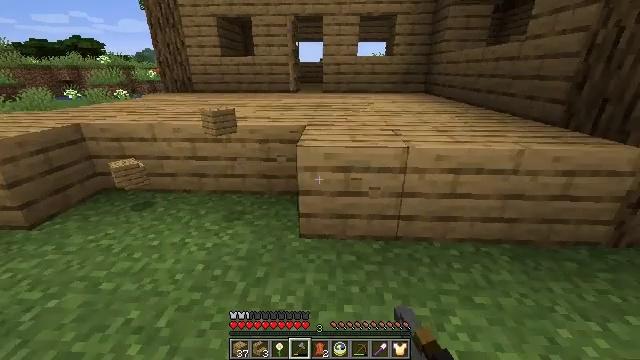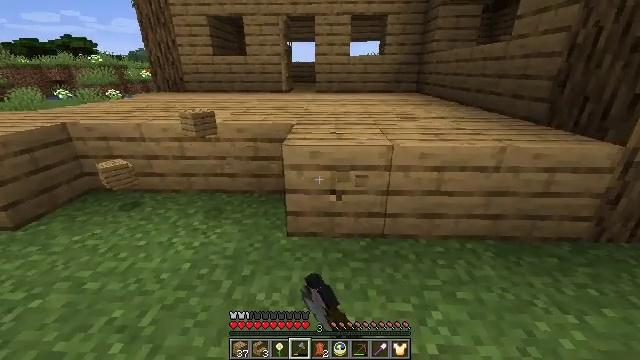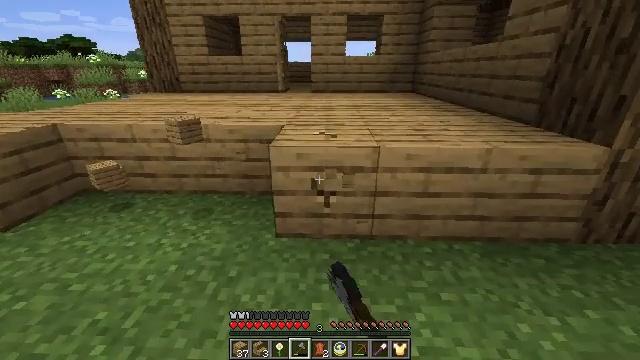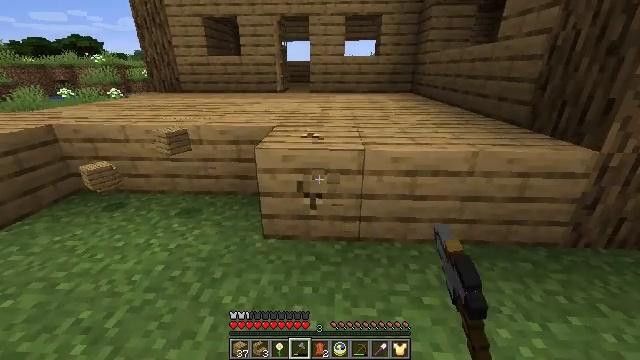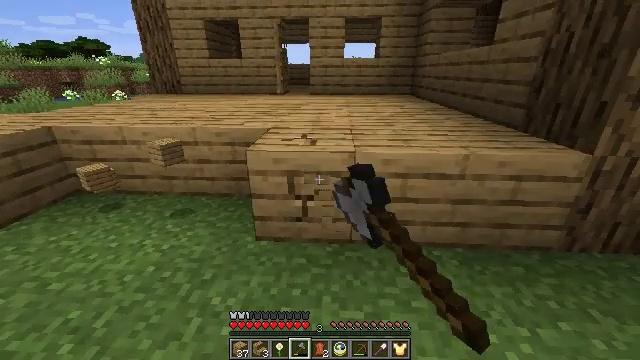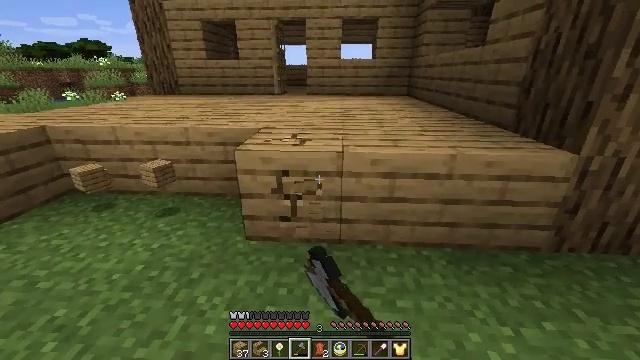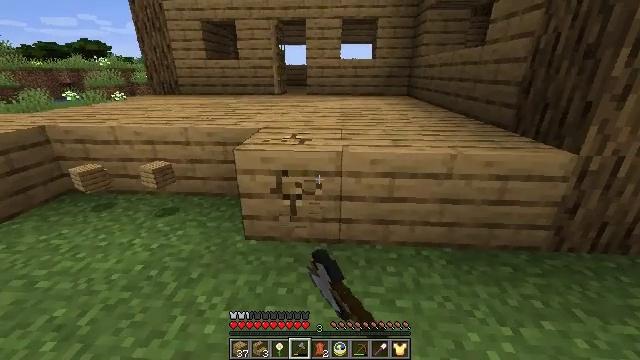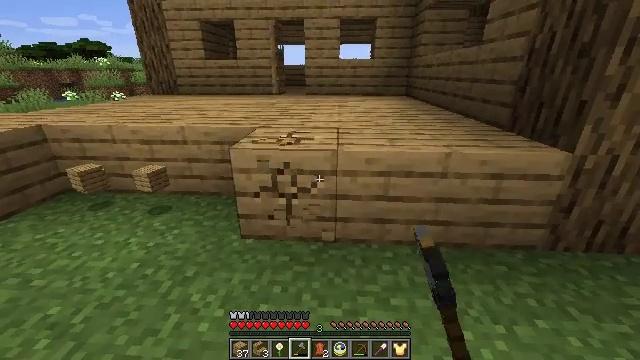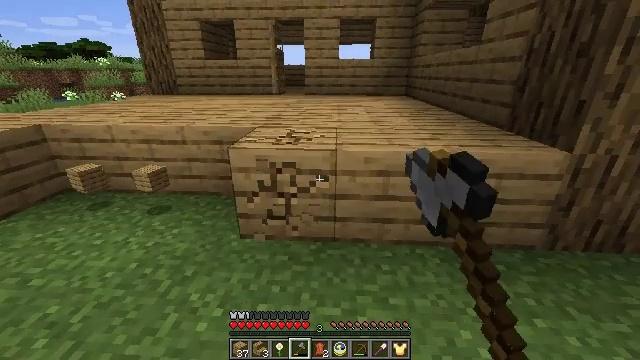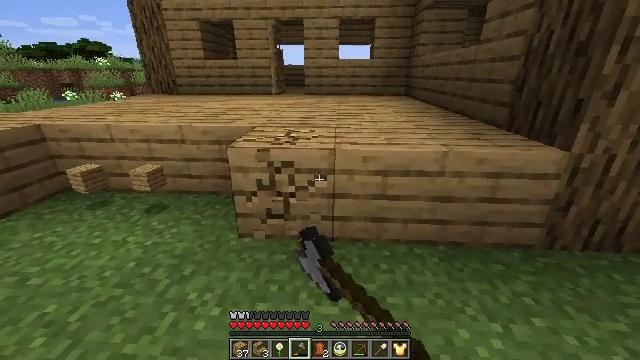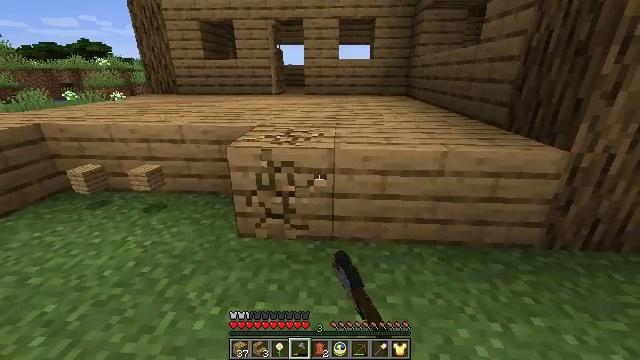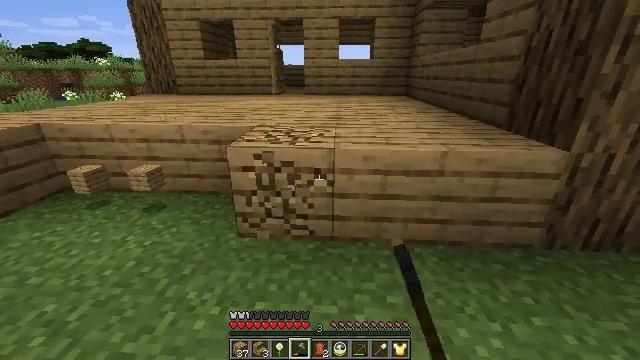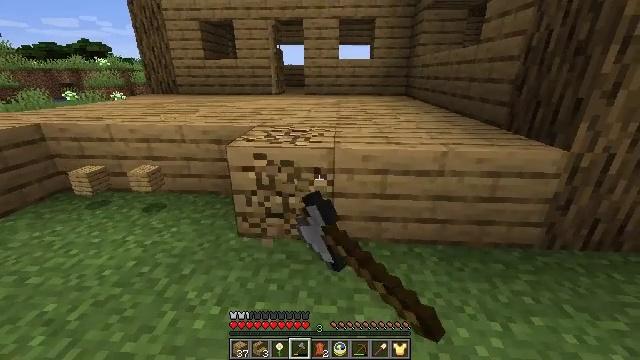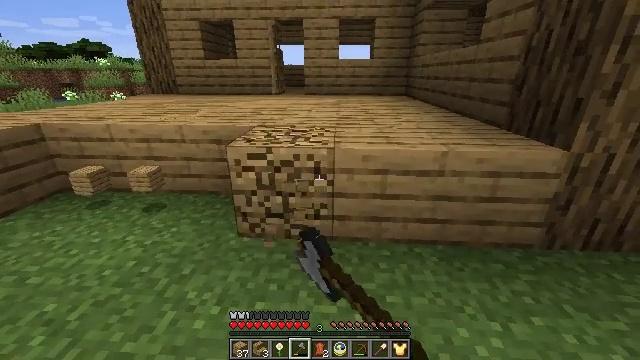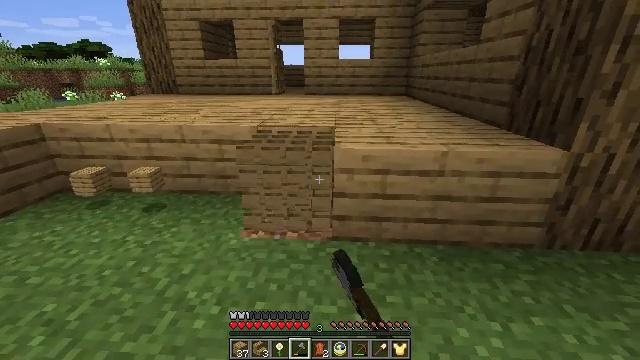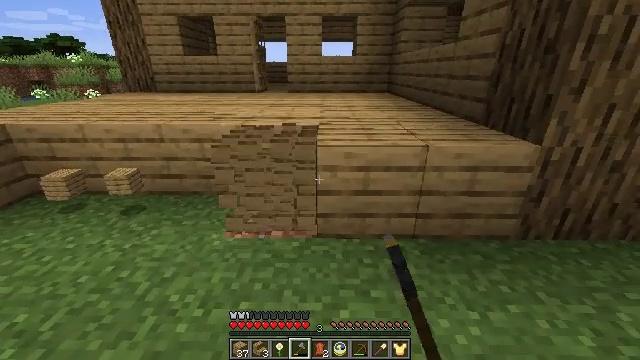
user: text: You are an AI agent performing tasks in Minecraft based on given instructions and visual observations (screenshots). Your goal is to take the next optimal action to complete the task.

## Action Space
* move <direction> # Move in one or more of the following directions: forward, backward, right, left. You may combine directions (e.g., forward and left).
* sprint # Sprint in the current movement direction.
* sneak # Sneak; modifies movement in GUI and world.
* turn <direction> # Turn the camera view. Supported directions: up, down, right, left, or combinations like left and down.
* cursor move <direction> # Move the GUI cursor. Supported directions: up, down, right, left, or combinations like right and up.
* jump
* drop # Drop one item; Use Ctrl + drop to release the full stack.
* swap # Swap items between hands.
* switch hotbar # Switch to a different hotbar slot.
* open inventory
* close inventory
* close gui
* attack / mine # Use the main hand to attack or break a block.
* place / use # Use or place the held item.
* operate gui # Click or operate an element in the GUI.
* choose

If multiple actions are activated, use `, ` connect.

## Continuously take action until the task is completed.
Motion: motion action
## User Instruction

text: Attack the oak planks to recycle it.
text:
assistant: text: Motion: move right, attack / mine
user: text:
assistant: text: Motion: move right, attack / mine
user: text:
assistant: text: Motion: move right, attack / mine
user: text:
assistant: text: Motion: attack / mine
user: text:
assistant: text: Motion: attack / mine
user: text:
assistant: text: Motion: attack / mine
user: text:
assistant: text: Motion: attack / mine
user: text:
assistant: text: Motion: attack / mine
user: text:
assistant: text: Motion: attack / mine
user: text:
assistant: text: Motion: attack / mine
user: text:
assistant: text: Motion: attack / mine
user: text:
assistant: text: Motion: attack / mine
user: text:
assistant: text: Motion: attack / mine
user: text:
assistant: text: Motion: attack / mine
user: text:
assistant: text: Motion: move right, turn right, attack / mine
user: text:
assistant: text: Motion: move right, turn right, attack / mine
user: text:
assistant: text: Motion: move right, attack / mine
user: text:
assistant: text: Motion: move right, attack / mine
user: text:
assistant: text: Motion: turn left, attack / mine
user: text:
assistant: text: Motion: turn left, attack / mine
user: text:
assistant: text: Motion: attack / mine
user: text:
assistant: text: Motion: attack / mine
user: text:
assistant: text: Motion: attack / mine
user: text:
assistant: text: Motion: attack / mine
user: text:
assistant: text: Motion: attack / mine
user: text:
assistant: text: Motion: turn left, attack / mine
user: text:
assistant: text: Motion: attack / mine
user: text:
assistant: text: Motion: attack / mine
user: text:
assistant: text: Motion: attack / mine
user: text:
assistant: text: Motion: attack / mine